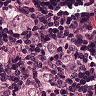
Metastatic tissue present: yes